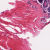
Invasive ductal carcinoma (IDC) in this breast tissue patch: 0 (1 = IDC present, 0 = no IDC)